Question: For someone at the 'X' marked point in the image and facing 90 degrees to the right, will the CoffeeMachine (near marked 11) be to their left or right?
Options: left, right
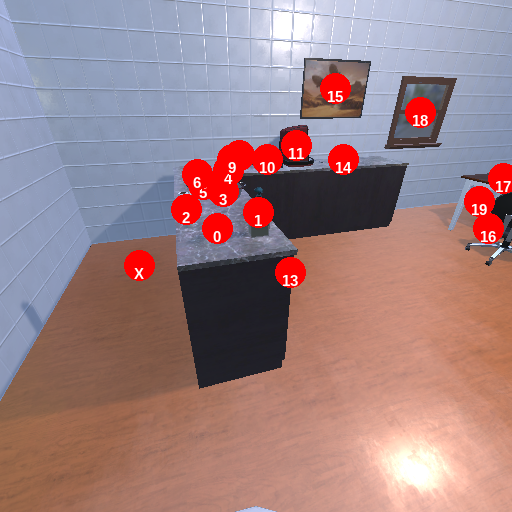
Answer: left